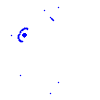
Particle: proton